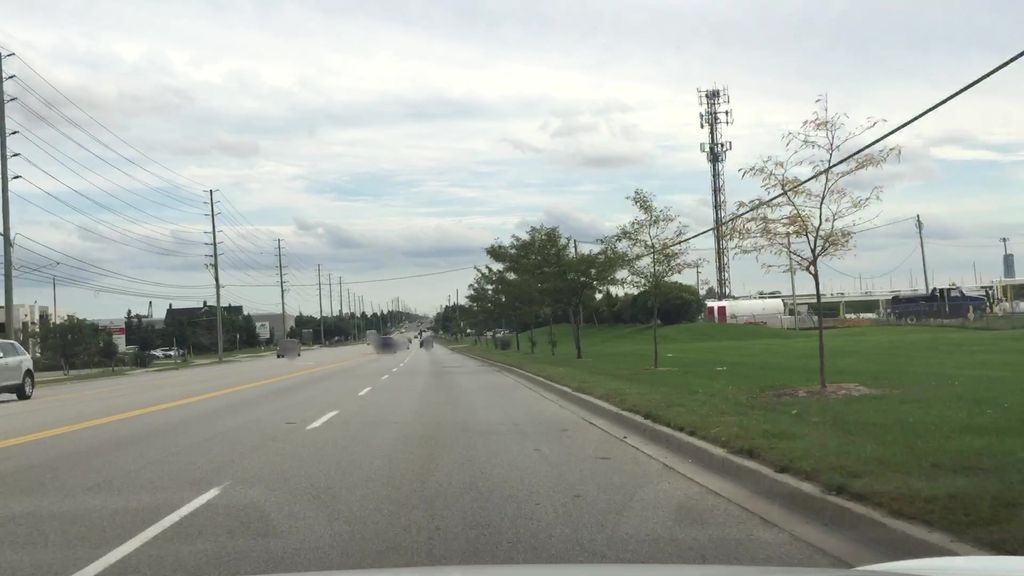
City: toronto